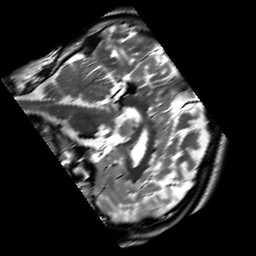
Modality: T2w
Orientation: sagittal
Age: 26
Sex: male
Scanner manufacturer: siemens
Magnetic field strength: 3 T
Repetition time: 7 s
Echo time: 0.09 s